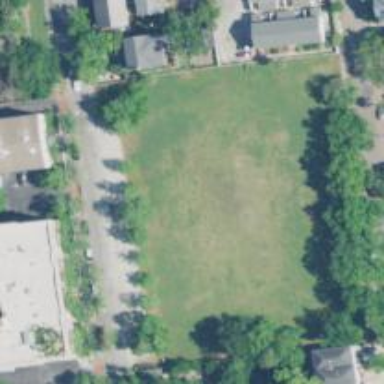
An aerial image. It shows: Park with grassy land.